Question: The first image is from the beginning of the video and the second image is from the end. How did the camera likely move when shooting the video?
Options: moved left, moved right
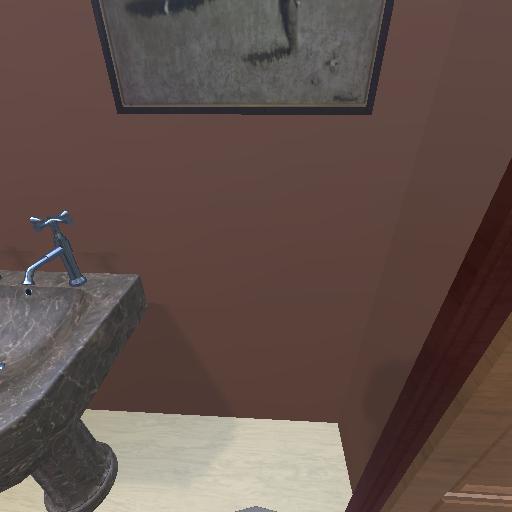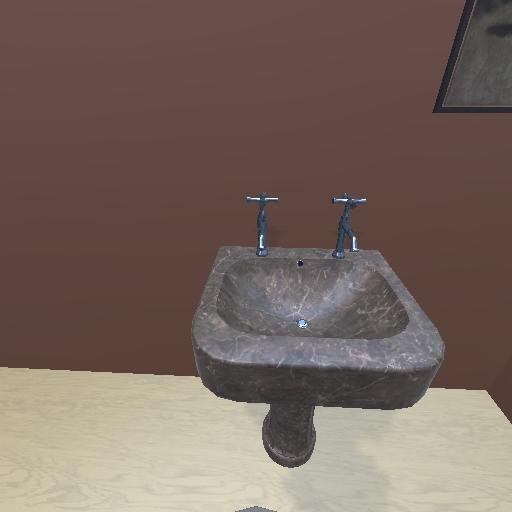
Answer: moved left